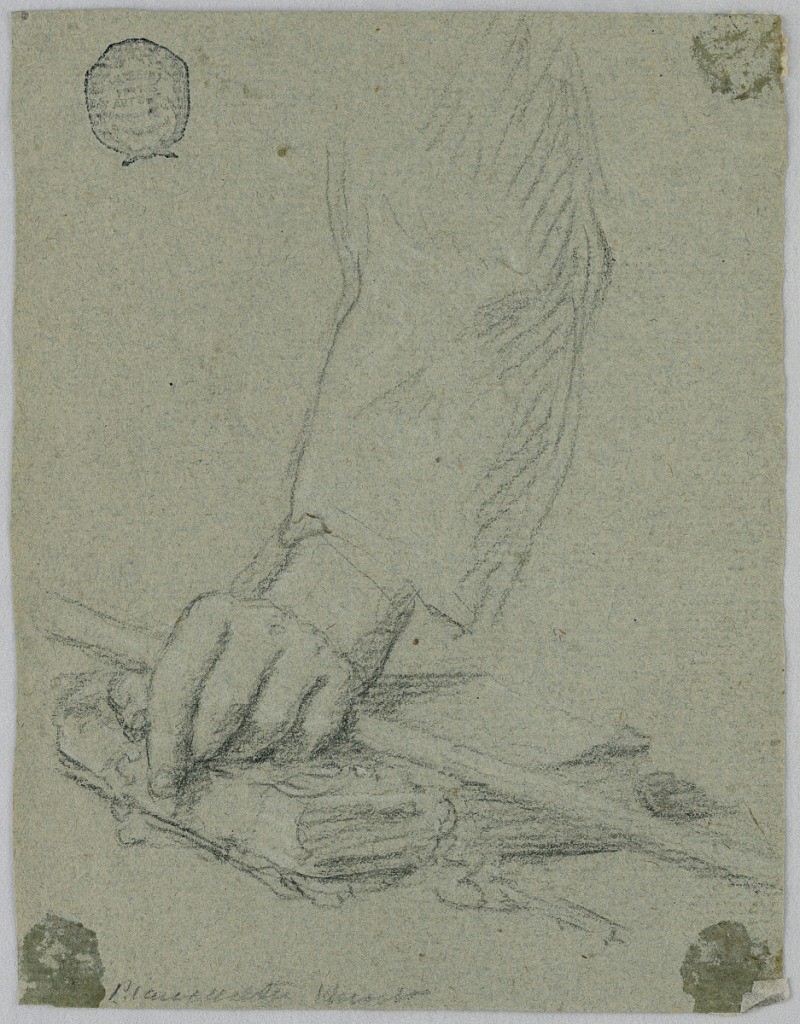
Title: Study: the left hand of a young man holding a stick and resting on a book
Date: late 18th century
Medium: Black chalk on grey-blue paper
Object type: Drawing
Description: Vertical composition of the left hand of a young man holding a stick and resting on a book. The arm is partly covered by a sleeve and turned towards the left.